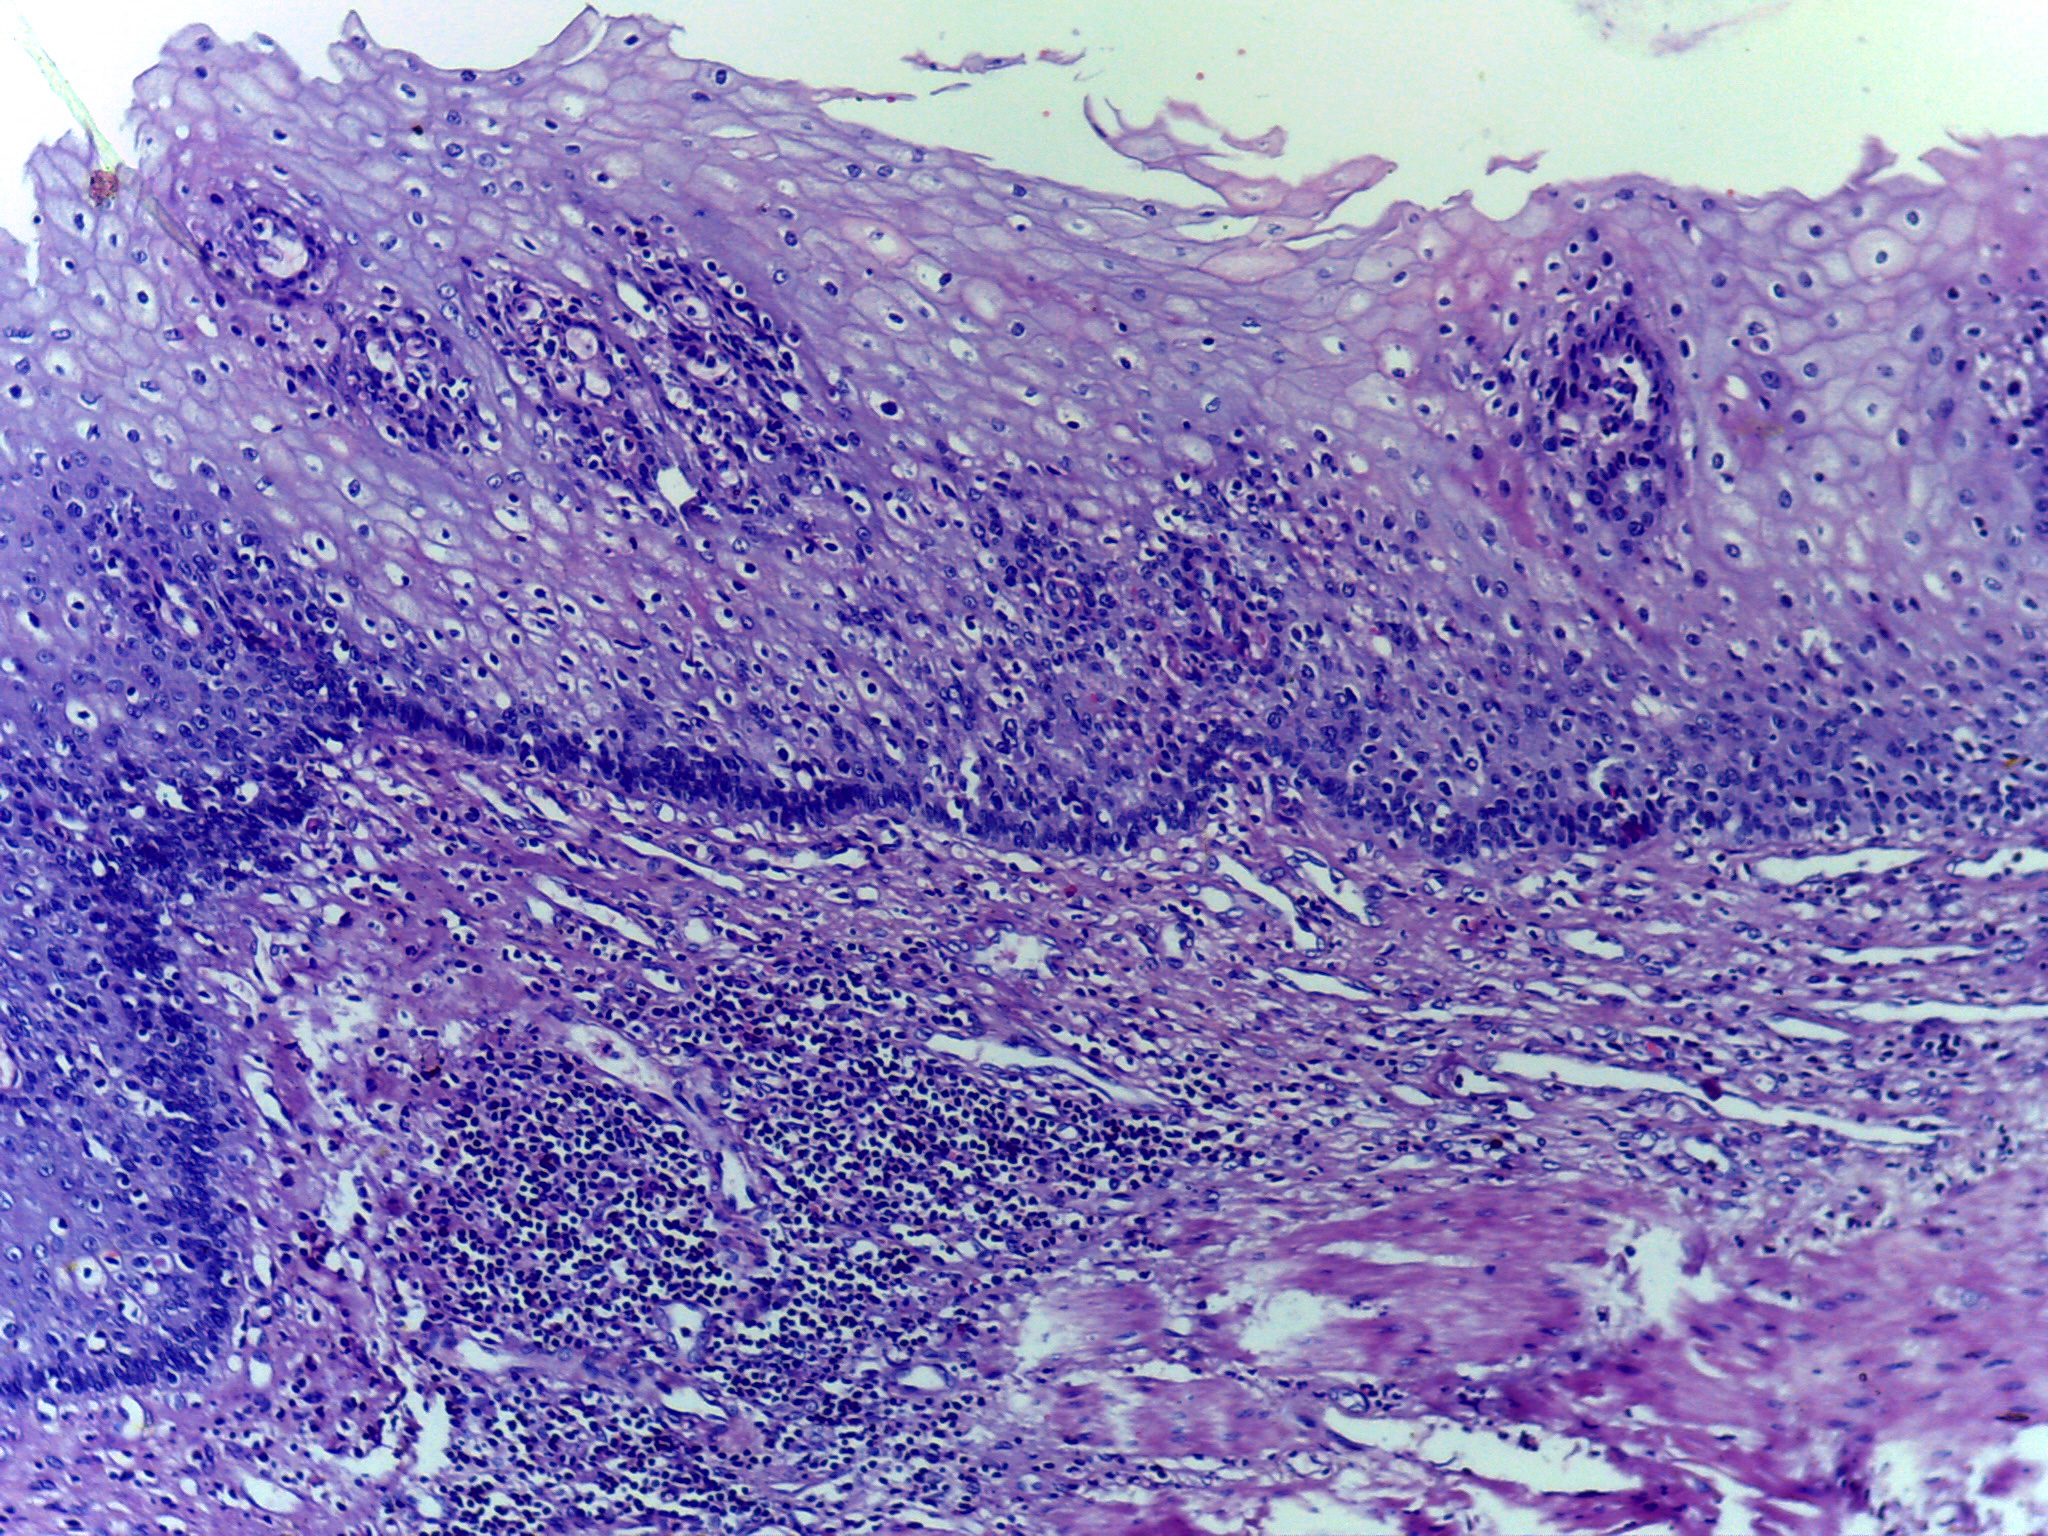
Diagnosis: Normal